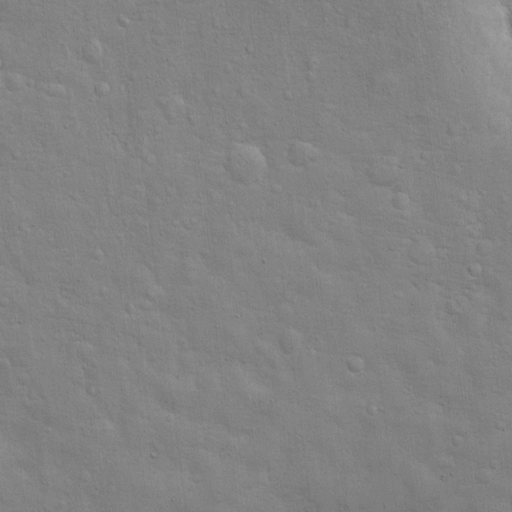
Objects detected: cone